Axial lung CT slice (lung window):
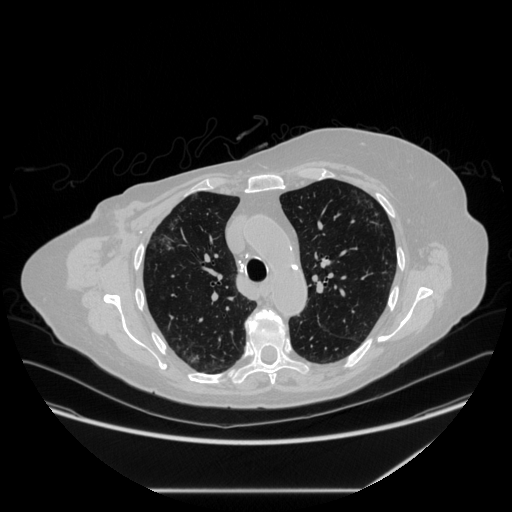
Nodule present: no